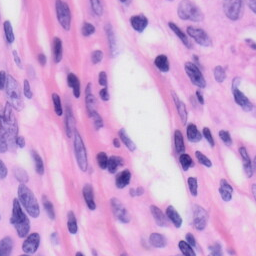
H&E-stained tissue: Skin